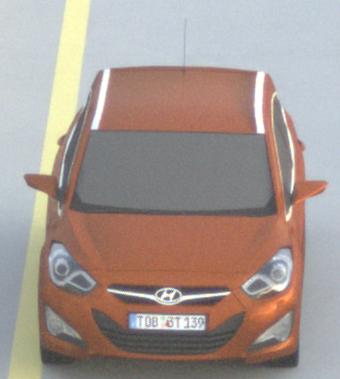
Make: Hyundai
Model: i40 Kombi 1.6 GDI
Detailed model: i40 (VF) Kombi
Model produced from: 2012/08
Model produced until: 2013/09
Doors: 5
Color: orange
Road condition: dry road
Daytime: sunrise or sunset
Contrast: low contrast